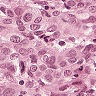
Metastatic tissue present: yes